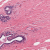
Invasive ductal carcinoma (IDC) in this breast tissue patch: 0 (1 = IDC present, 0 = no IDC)